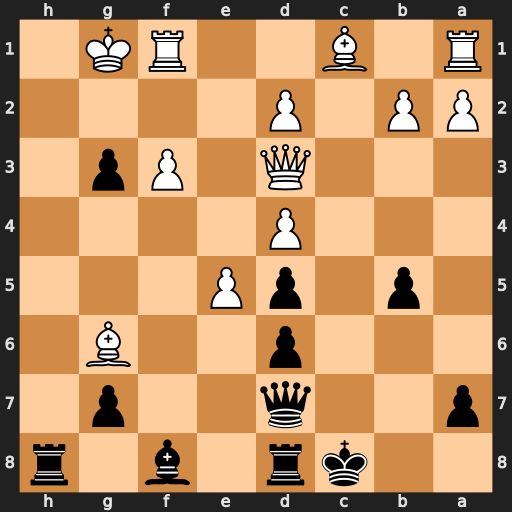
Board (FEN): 2kr1b1r/p2q2p1/3p2B1/1p1pP3/3P4/3Q1Pp1/PP1P4/R1B2RK1
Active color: b
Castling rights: -
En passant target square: -
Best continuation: Rh1+ Kxh1 Qh3+ Kg1 Qh2#